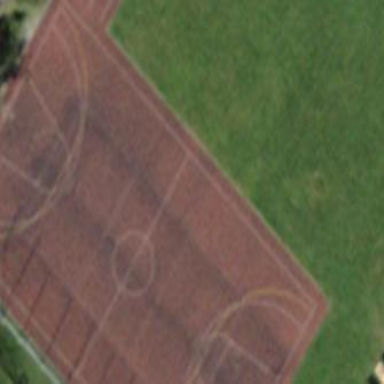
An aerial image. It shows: Asphalt pitch designated for leisure land activities.